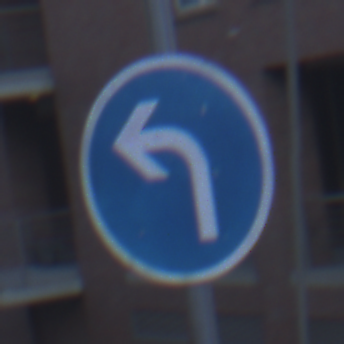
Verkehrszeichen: VorgeschriebeneFahrtrichtungLinks
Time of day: SunriseSunset
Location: Outdoor (Urban)
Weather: Clear
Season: NotSpecified
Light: Natural